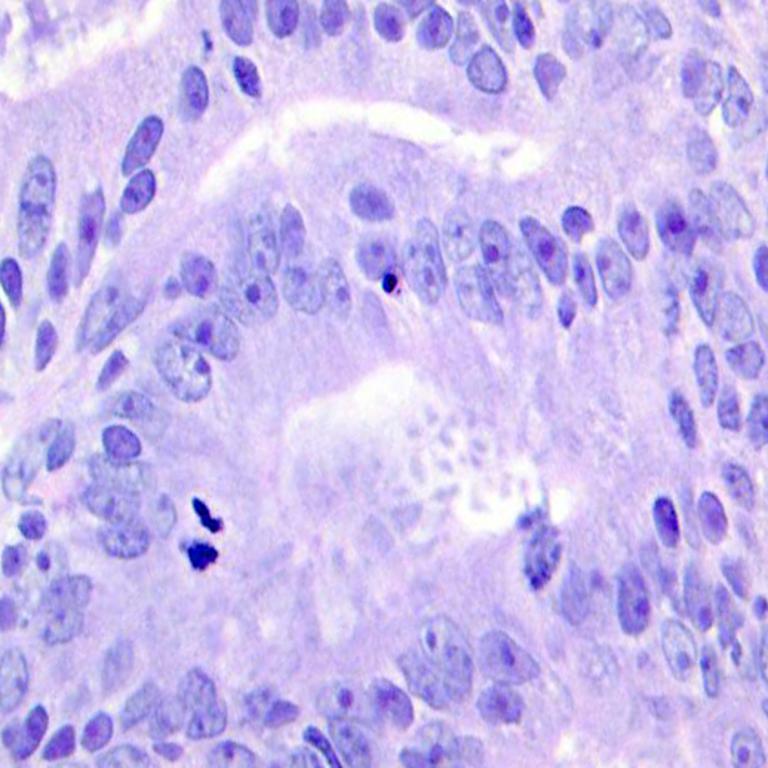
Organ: colon
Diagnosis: adenocarcinomas